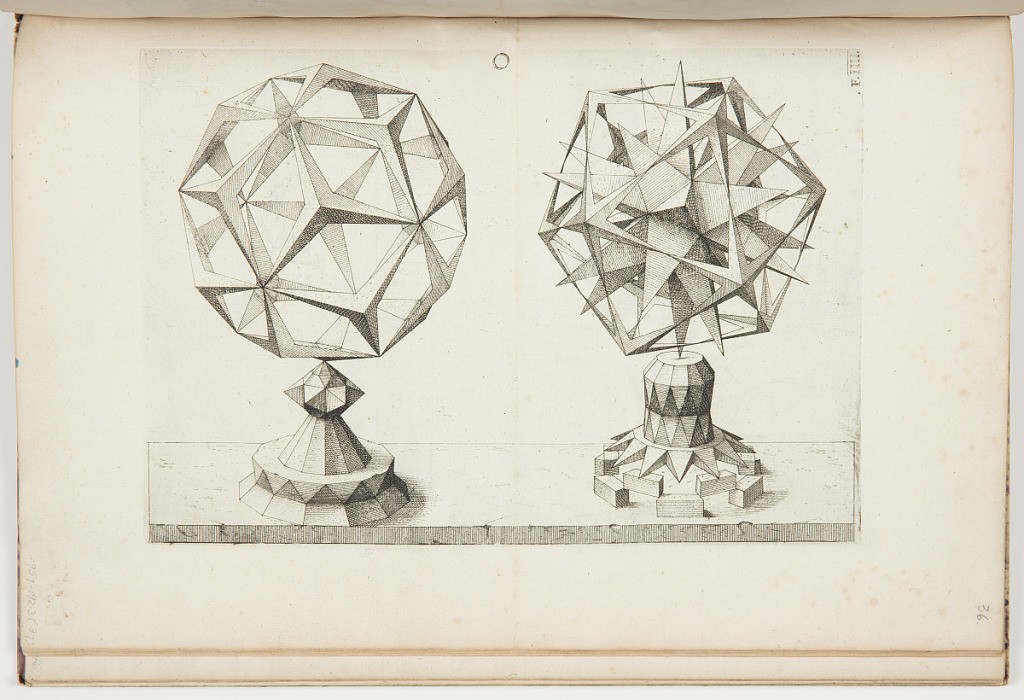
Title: Plate O, F.IIII, Rhombentrikontaeder und Ikosaeder (Rhombic Triacontrahedron and Icosahedron), Perspectiva Corporum Regularium (Perspective of the Regular Bodies)
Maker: Wenzel Jamnitzer, German, 1508–1585
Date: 1568
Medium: Etching on laid paper
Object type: Print
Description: Plate from Jamnitzer's compendium of perspectival geometry, Perspectiva Corporum Regularium (Perspective of the Regular Bodies) showing two polyhedral variants. The book is based on the five Platonic solids or "regular bodies."